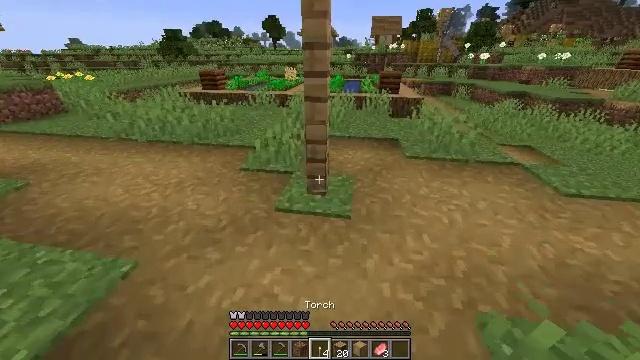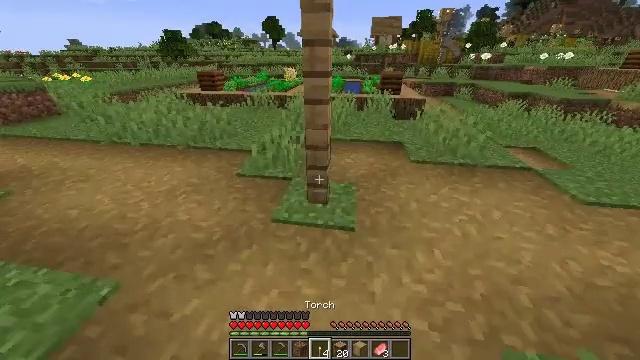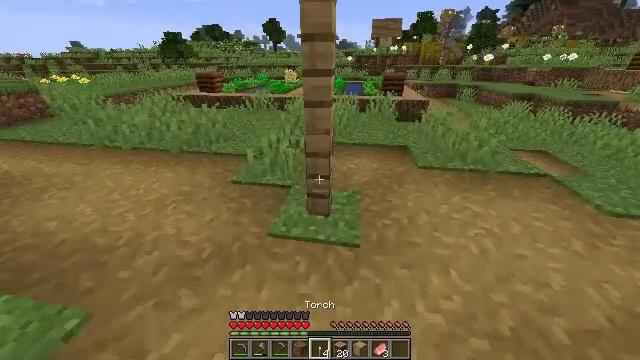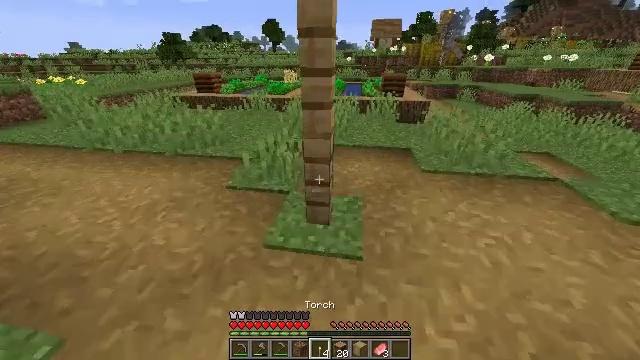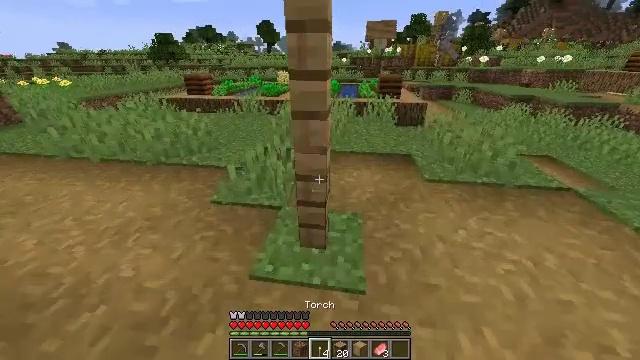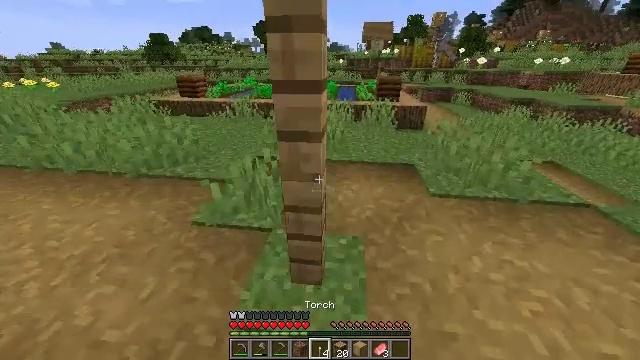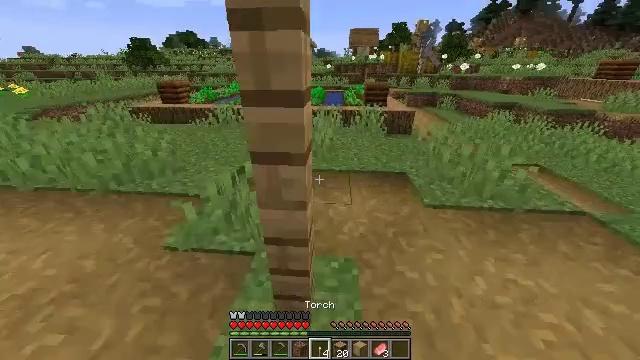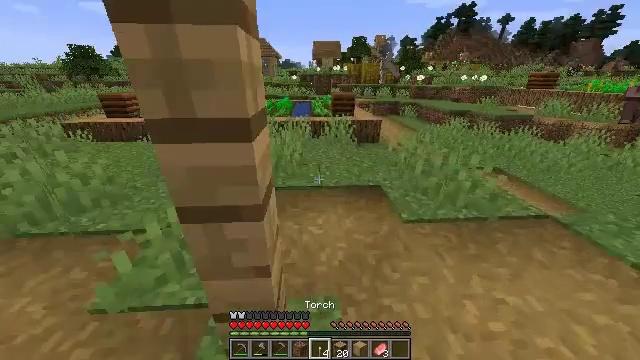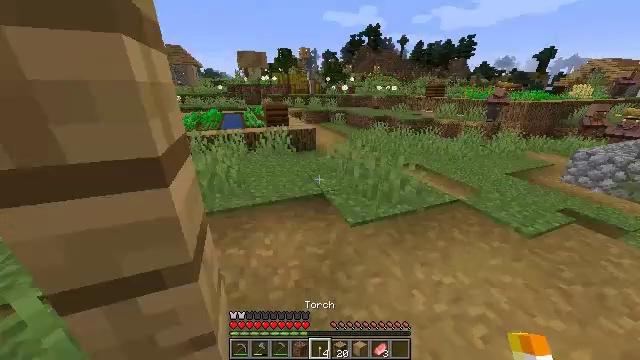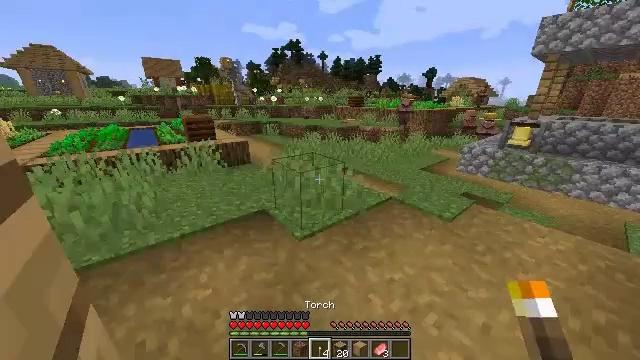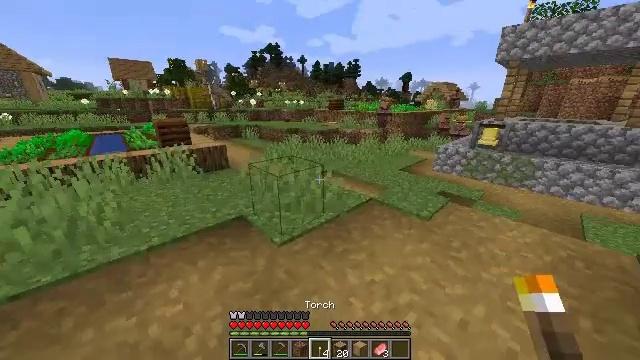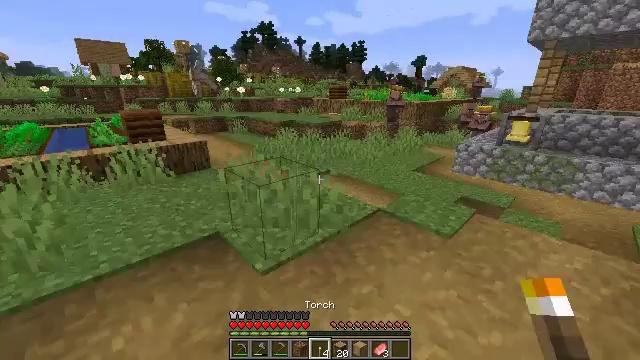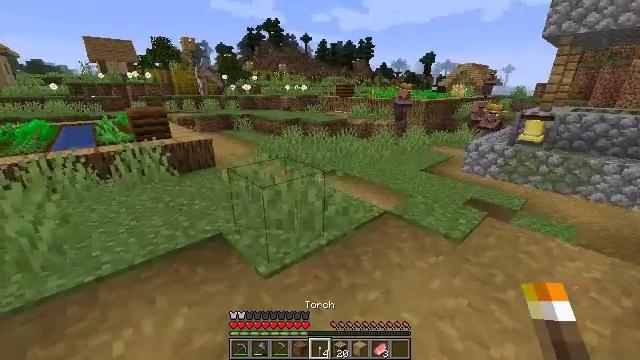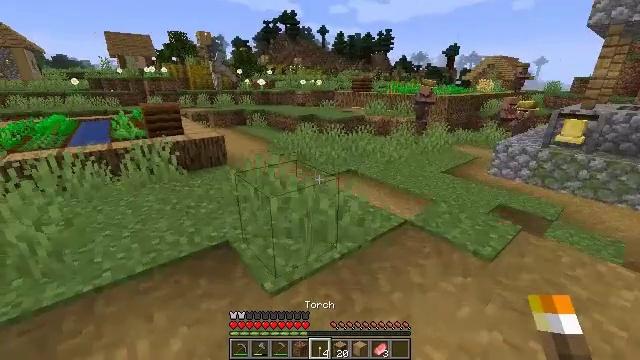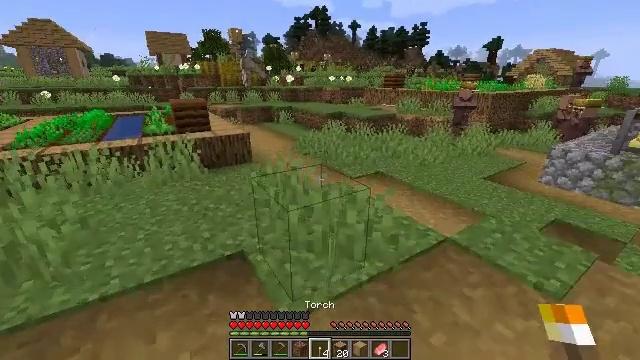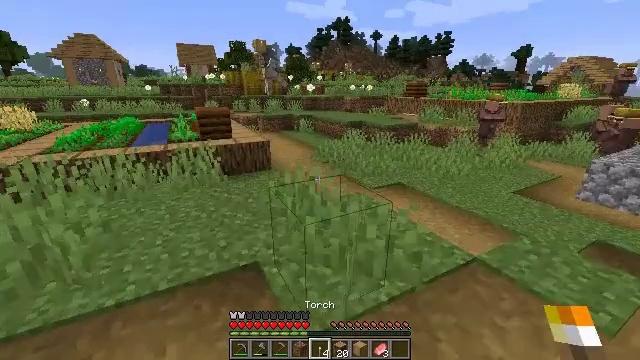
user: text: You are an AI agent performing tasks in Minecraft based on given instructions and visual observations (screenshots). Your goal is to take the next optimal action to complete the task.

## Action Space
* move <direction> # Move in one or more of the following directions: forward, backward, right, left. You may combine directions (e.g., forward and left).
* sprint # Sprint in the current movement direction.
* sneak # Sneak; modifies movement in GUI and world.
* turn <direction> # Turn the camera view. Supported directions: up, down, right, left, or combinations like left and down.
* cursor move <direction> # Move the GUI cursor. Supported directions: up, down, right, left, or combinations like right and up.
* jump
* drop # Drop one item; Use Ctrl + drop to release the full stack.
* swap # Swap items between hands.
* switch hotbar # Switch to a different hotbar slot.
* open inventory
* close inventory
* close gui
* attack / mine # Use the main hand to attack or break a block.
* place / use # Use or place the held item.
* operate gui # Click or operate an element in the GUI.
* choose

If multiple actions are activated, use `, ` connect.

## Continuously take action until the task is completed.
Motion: motion action
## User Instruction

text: Harvest stripped oak wood to use in construction.
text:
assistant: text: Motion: move forward
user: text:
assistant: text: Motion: move forward
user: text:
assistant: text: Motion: move forward
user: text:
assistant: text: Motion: move forward, turn right
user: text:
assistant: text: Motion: move forward
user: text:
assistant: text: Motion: move forward, turn right and up
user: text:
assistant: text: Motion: move forward, turn right and up
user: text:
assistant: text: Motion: move forward, turn right and up
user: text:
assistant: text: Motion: move forward, turn right and up
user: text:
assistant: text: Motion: move forward, turn right
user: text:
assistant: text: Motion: move forward
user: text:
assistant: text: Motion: move forward, turn left
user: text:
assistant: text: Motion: move forward, turn left
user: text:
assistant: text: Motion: move forward, turn left
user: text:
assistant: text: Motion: move forward, turn left and up
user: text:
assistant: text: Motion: move forward, turn up
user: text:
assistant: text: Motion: move forward, sprint
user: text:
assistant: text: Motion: move forward, sprint
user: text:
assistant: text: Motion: move forward, sprint
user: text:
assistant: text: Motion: move forward, sprint
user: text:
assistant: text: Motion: move forward, sprint
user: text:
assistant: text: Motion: move forward, sprint
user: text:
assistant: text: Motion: move forward, sprint
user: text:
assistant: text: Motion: move forward, sprint
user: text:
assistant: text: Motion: move forward, sprint
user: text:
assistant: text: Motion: move forward, sprint
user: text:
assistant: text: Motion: move forward, sprint
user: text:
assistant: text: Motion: move forward, sprint
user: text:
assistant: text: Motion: move forward, sprint
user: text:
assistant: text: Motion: move forward, sprint, jump